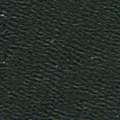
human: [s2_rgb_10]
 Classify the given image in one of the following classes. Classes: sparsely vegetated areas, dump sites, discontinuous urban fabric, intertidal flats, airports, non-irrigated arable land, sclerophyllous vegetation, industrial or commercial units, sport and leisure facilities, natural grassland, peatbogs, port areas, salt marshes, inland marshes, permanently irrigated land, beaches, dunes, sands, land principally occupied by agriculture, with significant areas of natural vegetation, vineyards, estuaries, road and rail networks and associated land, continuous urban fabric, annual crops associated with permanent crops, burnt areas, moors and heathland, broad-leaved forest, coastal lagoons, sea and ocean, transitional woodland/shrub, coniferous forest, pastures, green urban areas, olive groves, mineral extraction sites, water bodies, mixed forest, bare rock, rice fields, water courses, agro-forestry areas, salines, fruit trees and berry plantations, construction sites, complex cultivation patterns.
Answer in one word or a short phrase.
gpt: sea and ocean